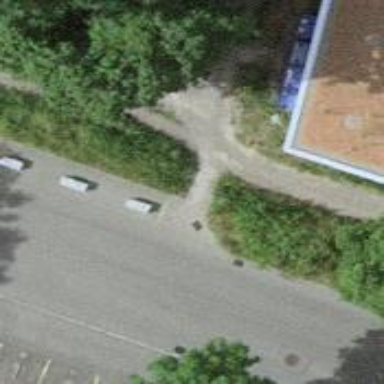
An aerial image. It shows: Path made of paving stones.